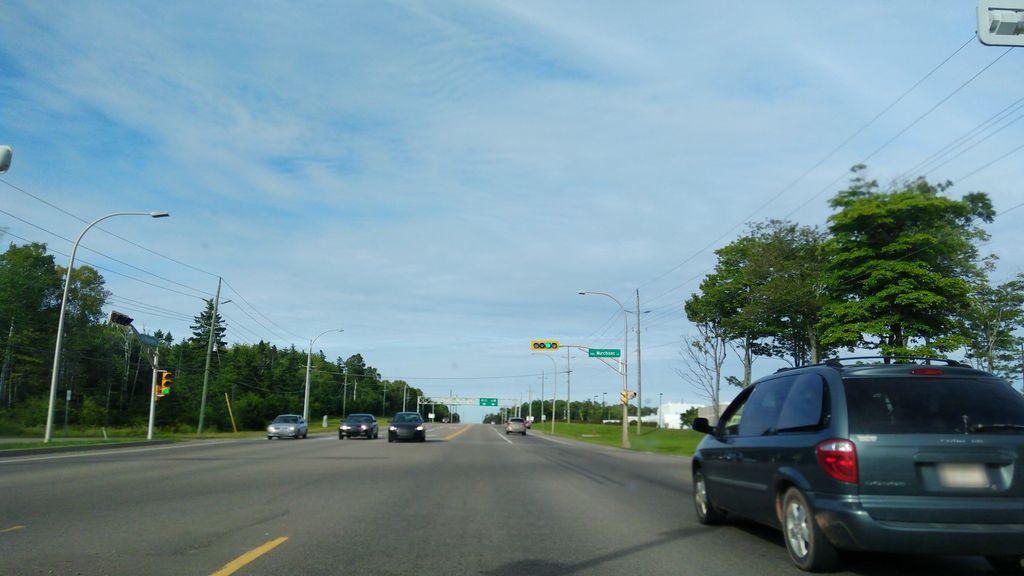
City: charlottetown